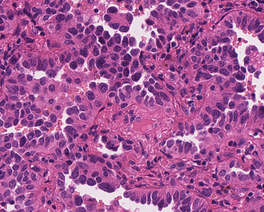
Tumor epithelial tissue: yes
Tumor-associated stroma tissue: yes
Normal tissue: no